Question: Amazon Cognito is only available in 2 zones: 'us-east-1' and 'eu-west-1'
I have a bucket in 'us-west-2'
Here is the IAM policy I have for unauthenticated guests in my Cognito identity pool:
'''
{
"Version": "2012-10-17",
"Statement": [
{
"Effect": "Allow",
"Action": [
"s3:PutObject",
"s3:PutObjectAcl"
],
"Resource": [
"arn:aws:s3:::vocal.test14/*"
]
}
]
}
'''
During uploading, I'm not able to access that S3 bucket
As stated here, it should be possible:

What rule do I need to add to my policy to give Cognito the ability to communicate with a bucket that's not in 'us-east'?
---
Someone asked for more information, so here it is:
I've created a new bucket called 'vocal.west2'
I've given the bucket the following CORS properties:
'''
<?xml version="1.0" encoding="UTF-8"?>
<CORSConfiguration xmlns="http://s3.amazonaws.com/doc/2006-03-01/">
<CORSRule>
<AllowedOrigin>https://domain.com</AllowedOrigin>
<AllowedOrigin>https://*.domain.com</AllowedOrigin>
<AllowedMethod>GET</AllowedMethod>
<AllowedHeader>Authorization</AllowedHeader>
<MaxAgeSeconds>3000</MaxAgeSeconds>
</CORSRule>
<CORSRule>
<AllowedOrigin>https://domain.com</AllowedOrigin>
<AllowedOrigin>https://*.domain.com</AllowedOrigin>
<AllowedMethod>POST</AllowedMethod>
<AllowedMethod>PUT</AllowedMethod>
<AllowedHeader>*</AllowedHeader>
<ExposeHeader>ETag</ExposeHeader>
<MaxAgeSeconds>3000</MaxAgeSeconds>
</CORSRule>
</CORSConfiguration>
'''
I've updated my IAM role to the following:
'''
{
"Version": "2012-10-17",
"Statement": [
{
"Effect": "Allow",
"Action": [
"s3:PutObject",
"s3:PutObjectAcl"
],
"Resource": [
"arn:aws:s3:::vocal.west2/*"
]
}
]
}
'''
I'm attempting to upload a file using the AWS JavaScript SDK. The code is pretty long, but here is the Cognito credential call:
'''
AWS.config.region = 'us-east-1';
AWS.config.credentials = new AWS.CognitoIdentityCredentials({
IdentityPoolId: 'us-east-1:REST-OF-ID-HERE'
});
'''
Note that the region is set as 1us-east-1', but that's because it's referencing the Cognito zone, not the S3 bucket.
Note also that the actual JS code that is doing the upload works fine when it's a 'us-east-1' bucket.
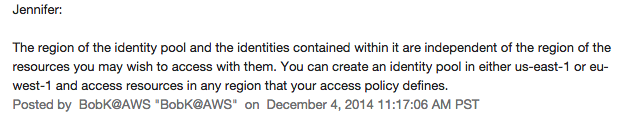
Answer: ## Resolved:
I'm using the 'AWS.S3.ManagedUpload' lib.
In order to specify the S3 zone, an 'AWS.S3' object needs to be created (case matters here; doesn't work with 'AWS.s3')
Here is the 'AWS.S3' object instantiation:
'''
var s3 = (new AWS.S3({
region: 'us-west-2'
}))
'''
Here is the 'AWS.S3.ManagedUpload' instantiation:
'''
var upload = (new AWS.S3.ManagedUpload({
params: {
Bucket: 'vocal.test14',
Key: 'filename',
Body: file,
ContentType: 'image/jpeg',
ACL: 'public-read'
},
service: s3
}));
'''
And here is the logic to upload/report progress:
'''
upload.on('httpUploadProgress', function(event) {
console.log(
'Progress:',
event.loaded,
'/',
event.total
);
});
upload.send(function(err, data) {
if (data) {
console.log('Uploaded');
console.log(data);
} else {
console.log(arguments);
}
});
'''
Thanks @mark-mercurio for your help